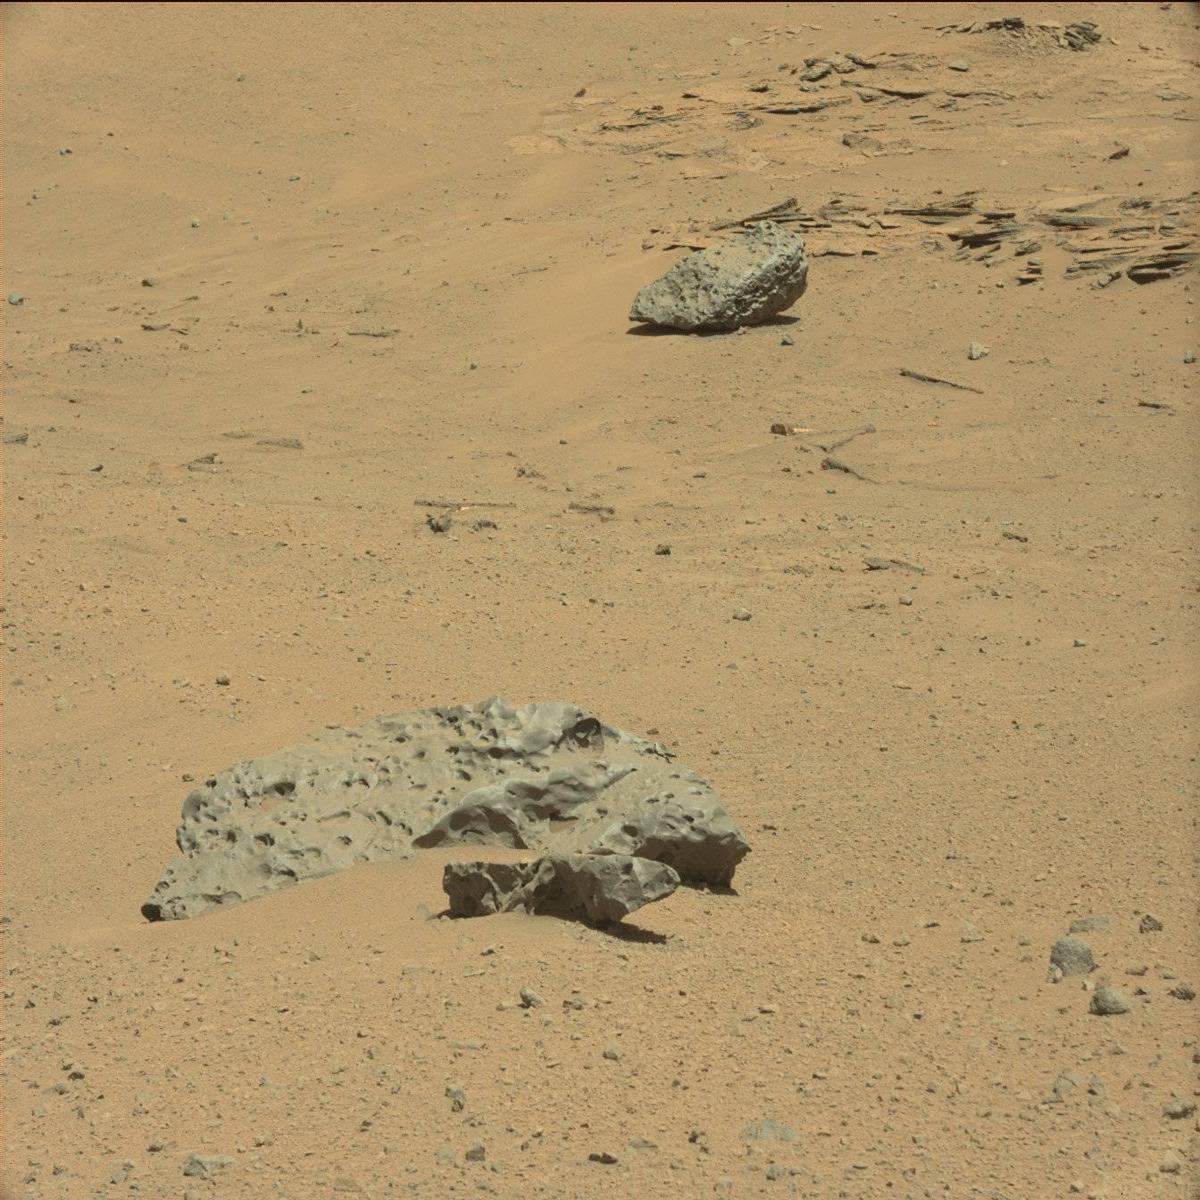
Terrain classes present: Bedrock, Rock, Sand / Soil